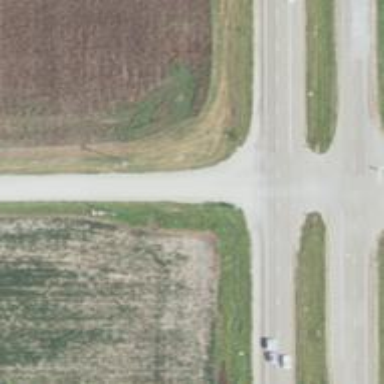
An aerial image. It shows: Stop road.